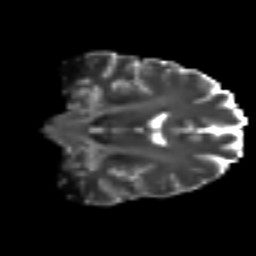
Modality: T2w
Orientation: coronal
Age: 33
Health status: ill
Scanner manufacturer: philips
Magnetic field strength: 3 T
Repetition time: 9 s
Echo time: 0.127 s